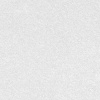
Atmospheric dust classification: dusty